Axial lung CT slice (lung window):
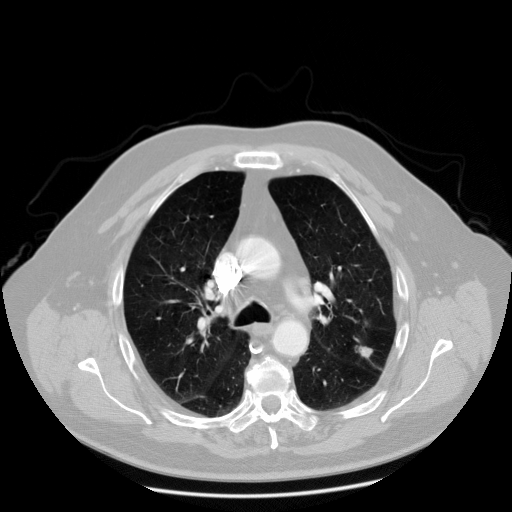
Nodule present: yes
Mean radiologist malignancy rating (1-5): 3.75